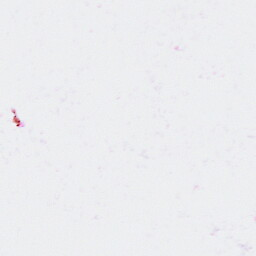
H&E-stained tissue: Breast